Field crop: tomato
Growth stage: 1
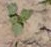
Species: solanum